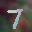
Label: 7